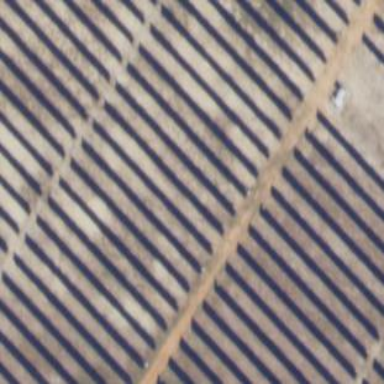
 consisting of solar photovoltaic panels."